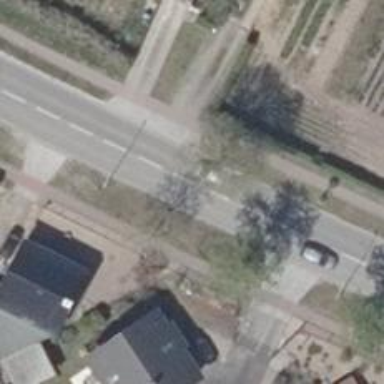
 featuring separate sidewalks and separate cycleway."